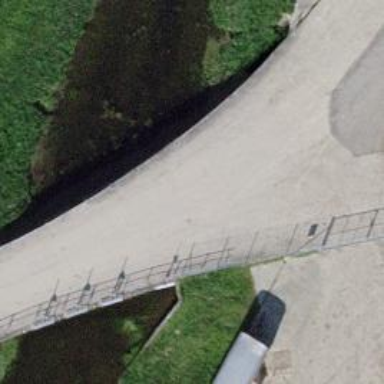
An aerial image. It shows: Culvert tunnel under canal.